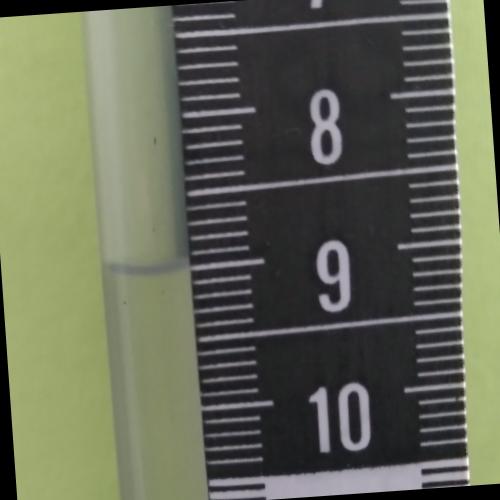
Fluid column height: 9.0 cm